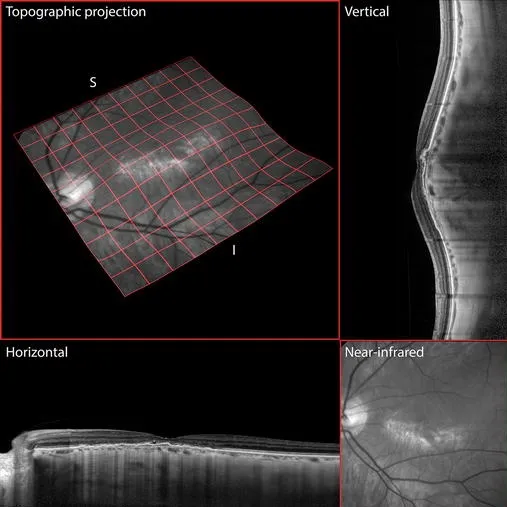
Topological representations of the posterior pole. Vertical and horizontal raster spectral domain optical coherence tomography line scans show that the long axis of the elliptical dome lies in the horizontal meridian, as demonstrated also by a quad-mesh projection onto an elevation-mapped near-infrared image plane. The region of atrophy lies at the inferior border of the crest of the elliptical dome, where the choroid is thinnest.
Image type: radiology (x_ray)